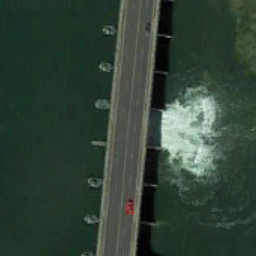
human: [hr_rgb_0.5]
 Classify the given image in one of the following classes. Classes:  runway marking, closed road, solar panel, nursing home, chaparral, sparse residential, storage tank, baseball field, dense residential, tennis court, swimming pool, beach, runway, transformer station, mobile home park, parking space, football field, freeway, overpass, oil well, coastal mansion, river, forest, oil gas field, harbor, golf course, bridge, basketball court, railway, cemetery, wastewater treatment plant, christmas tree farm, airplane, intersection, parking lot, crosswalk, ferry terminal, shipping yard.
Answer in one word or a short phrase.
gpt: bridge